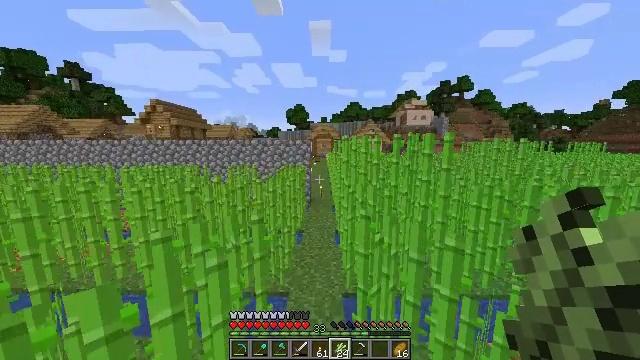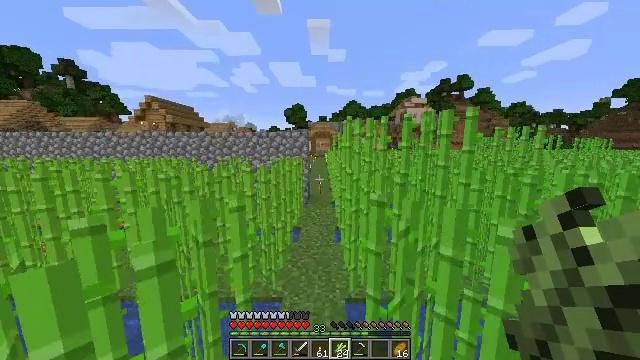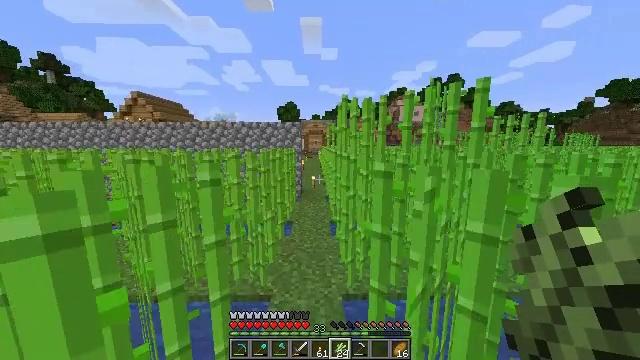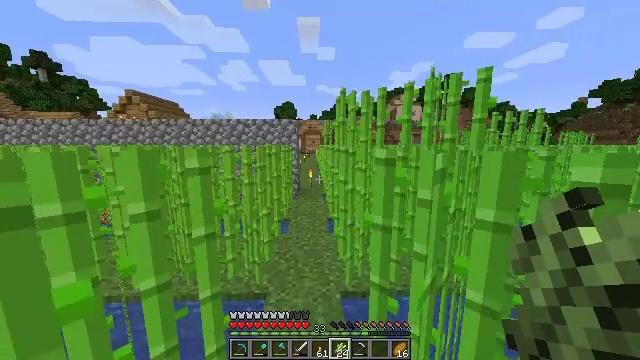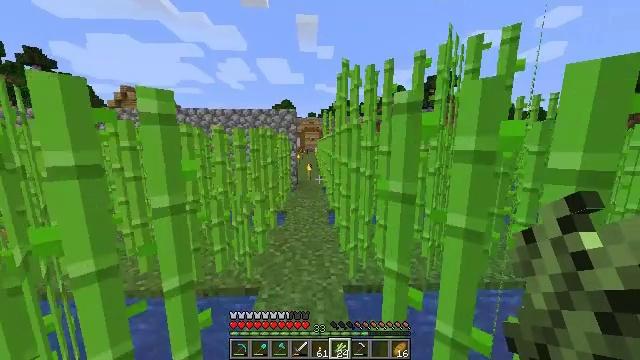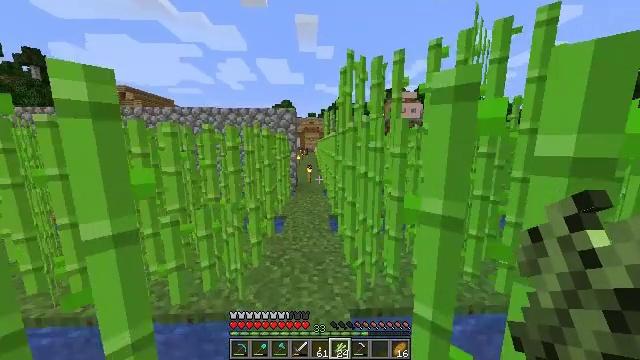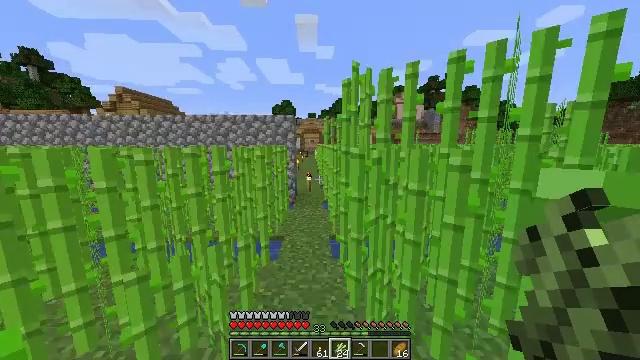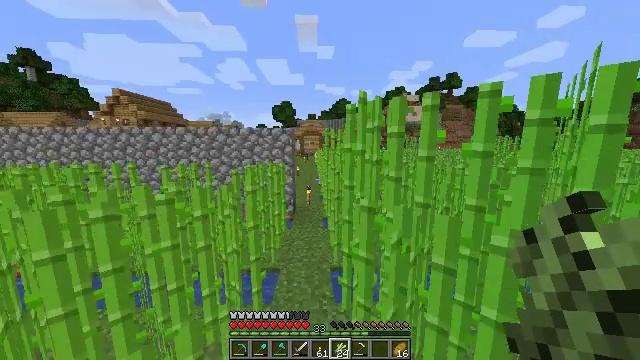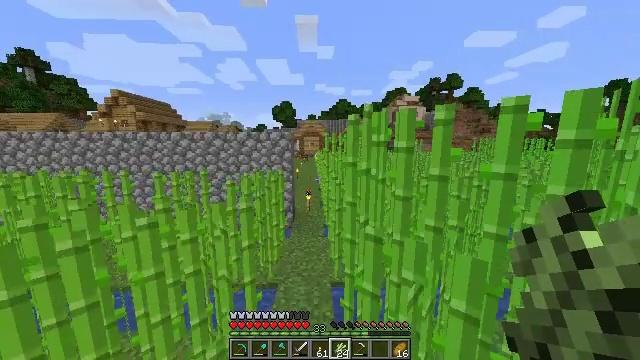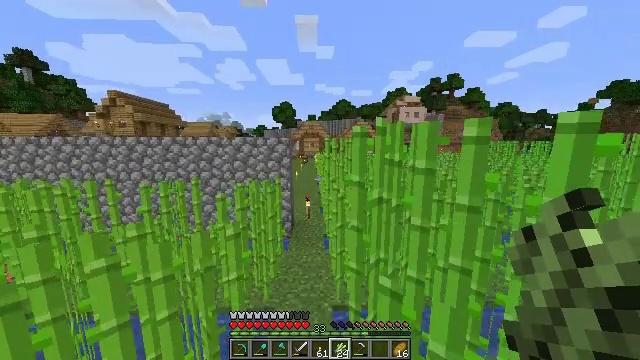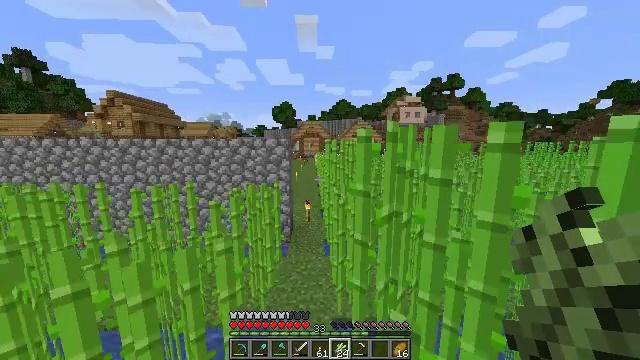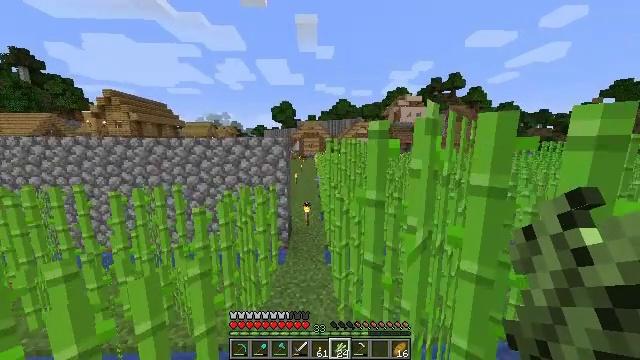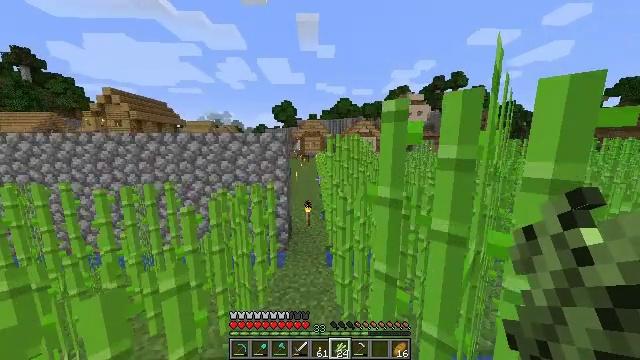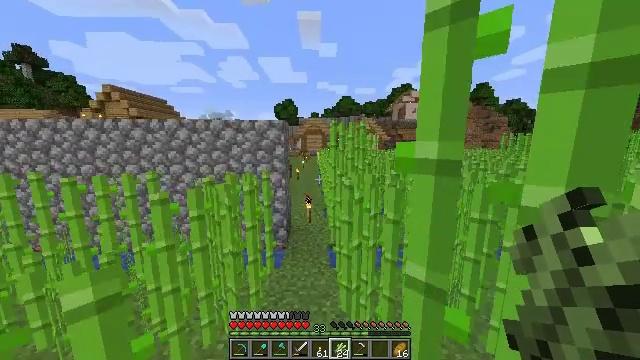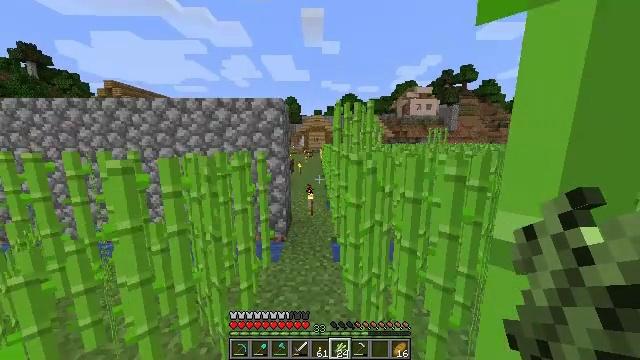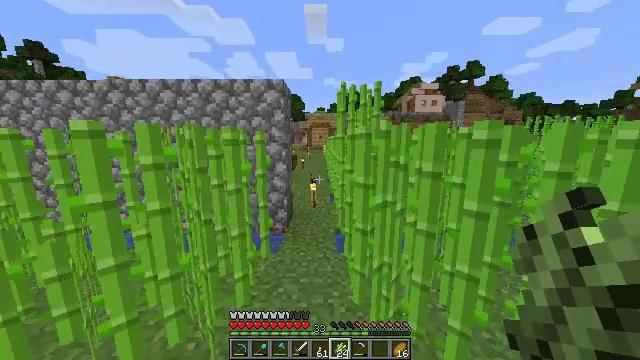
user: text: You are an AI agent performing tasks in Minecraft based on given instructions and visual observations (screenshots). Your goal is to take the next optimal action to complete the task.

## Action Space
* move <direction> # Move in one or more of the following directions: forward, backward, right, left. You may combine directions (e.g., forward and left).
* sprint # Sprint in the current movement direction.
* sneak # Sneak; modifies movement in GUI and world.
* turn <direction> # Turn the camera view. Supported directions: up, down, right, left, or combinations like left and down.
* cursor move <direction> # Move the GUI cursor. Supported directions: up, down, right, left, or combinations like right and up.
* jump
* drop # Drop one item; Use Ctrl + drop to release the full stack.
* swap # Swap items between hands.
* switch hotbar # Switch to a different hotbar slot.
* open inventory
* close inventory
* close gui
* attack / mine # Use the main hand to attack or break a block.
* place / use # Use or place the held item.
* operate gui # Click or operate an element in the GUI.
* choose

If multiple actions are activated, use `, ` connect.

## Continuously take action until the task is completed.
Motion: motion action
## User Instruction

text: Mine the sugar cane near rivers.
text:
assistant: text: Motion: move forward, sprint, jump
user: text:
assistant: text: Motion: move forward, sprint, turn right, jump
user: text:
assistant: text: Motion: move forward, sprint, jump
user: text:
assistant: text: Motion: move forward, sprint, jump
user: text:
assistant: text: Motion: move forward, sprint, jump
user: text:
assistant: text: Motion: move forward, sprint, jump
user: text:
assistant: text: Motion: move forward, sprint, jump
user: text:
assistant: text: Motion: move forward, sprint, jump
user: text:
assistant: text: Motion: move forward, sprint, jump
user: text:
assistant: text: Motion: move forward, sprint, jump
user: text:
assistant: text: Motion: move forward, sprint, jump
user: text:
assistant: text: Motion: move forward, sprint, jump
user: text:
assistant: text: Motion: move forward, sprint, jump
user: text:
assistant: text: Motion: move forward, sprint, jump
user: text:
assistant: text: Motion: move forward, sprint, jump
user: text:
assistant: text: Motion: move forward, sprint, jump
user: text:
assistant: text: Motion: move forward, sprint, jump
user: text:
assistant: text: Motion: move forward, sprint, jump
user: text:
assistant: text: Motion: move forward, sprint, jump
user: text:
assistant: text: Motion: move forward, sprint, jump
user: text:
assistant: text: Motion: move forward, sprint, jump
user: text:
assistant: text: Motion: move forward, sprint, jump
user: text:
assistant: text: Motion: move forward, sprint, jump
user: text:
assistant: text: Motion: move forward, sprint, jump
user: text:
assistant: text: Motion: move forward, sprint, jump
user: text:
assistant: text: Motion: move forward, sprint, jump
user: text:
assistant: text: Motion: move forward, sprint, jump
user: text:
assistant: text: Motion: move forward, sprint, jump
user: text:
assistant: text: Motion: move forward, sprint, jump
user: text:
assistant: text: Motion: move forward, sprint, jump